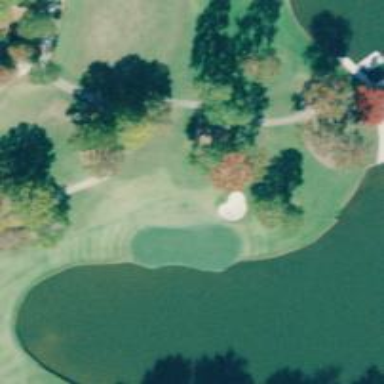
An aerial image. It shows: Golf hole.